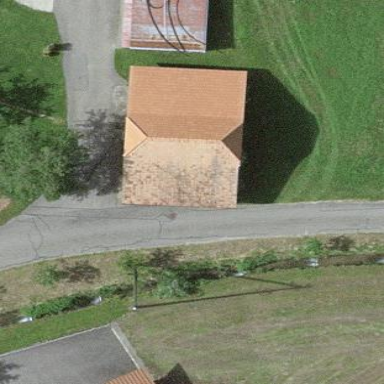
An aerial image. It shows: Barn.